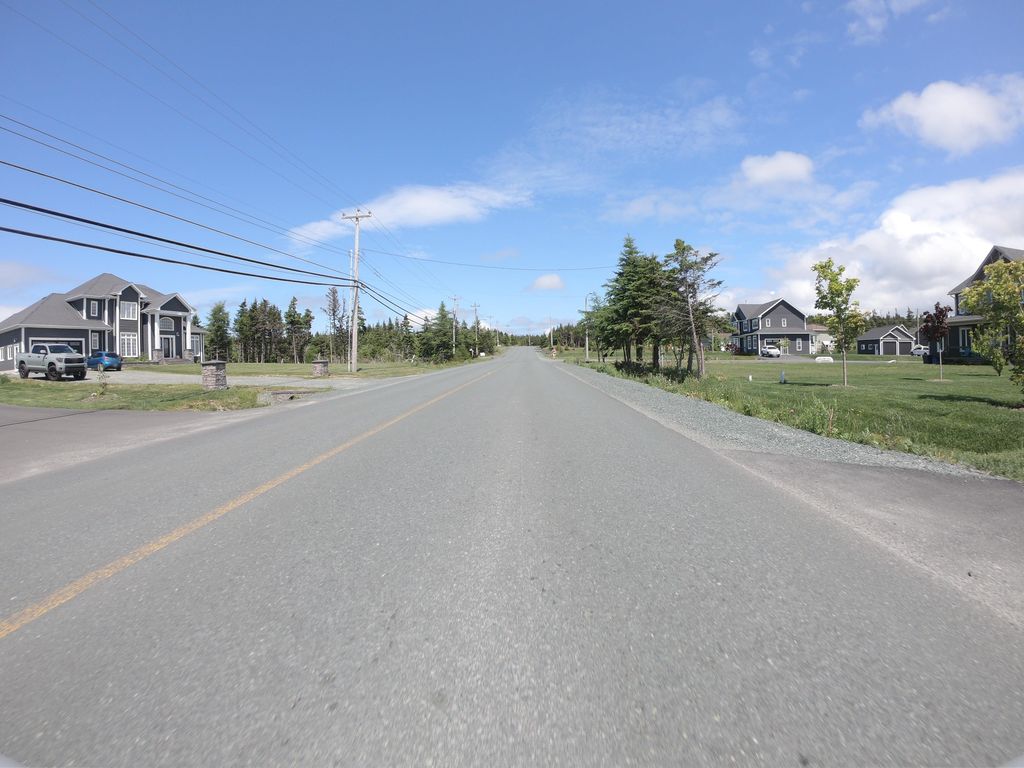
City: st_johns